Question: What is the event called?
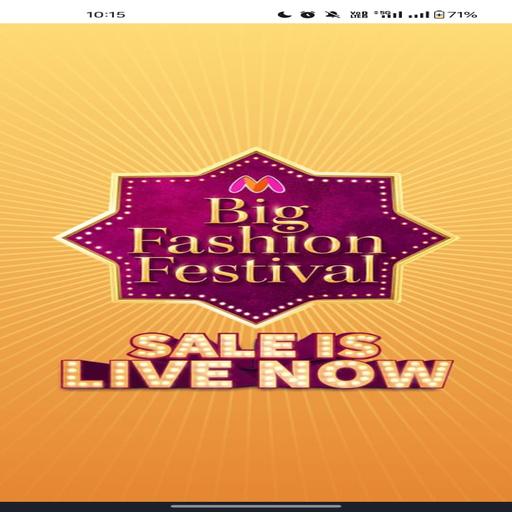
Answer: Big Fashion Festival